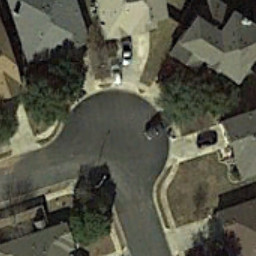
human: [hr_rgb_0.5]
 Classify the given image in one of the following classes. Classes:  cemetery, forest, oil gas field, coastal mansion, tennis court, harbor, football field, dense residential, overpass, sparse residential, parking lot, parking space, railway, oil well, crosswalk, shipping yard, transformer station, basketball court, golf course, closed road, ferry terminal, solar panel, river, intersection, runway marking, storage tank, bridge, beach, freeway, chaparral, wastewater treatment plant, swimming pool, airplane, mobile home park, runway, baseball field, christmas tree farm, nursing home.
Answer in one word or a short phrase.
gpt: closed road